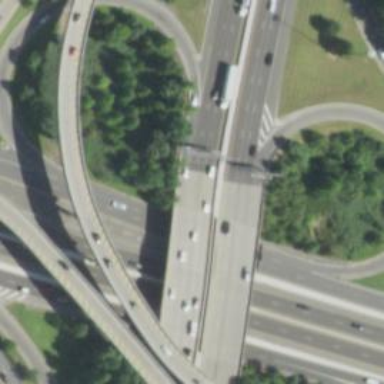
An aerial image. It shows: Motorway junction.